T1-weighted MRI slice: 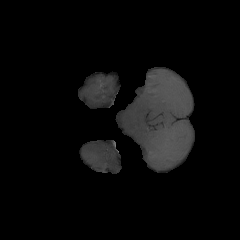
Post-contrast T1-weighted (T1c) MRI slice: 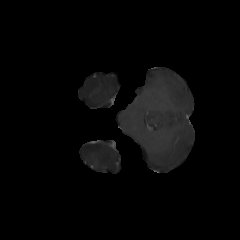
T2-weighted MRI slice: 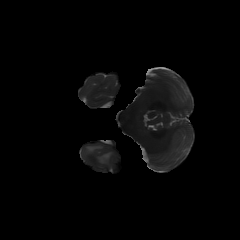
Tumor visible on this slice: yes